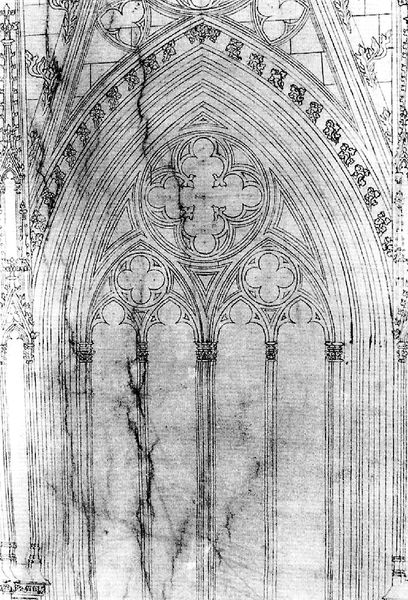
Titel: Mittelalterlicher Fassadenplan (Plan F) des Kölner Doms
Institution: Köln, Dombauarchiv
Schlagwörter: blätter, fenster, grau, pfeiler, schwarz, skizze, säule, säulen, zeichnung, architektur, sockel, kirche, gotik, renaissance, papier, bogen, mauer, grafik, rundbogen, kuppel, bögen, gewölbe, kreuz, dom, druck, radierung, entwurf, kathedrale, fries, portal, gesims, stäbe, gotisch, rosette, spitzbogen, plan, gothik, gothisch, gebälk, maßwerk, tympanon, vierpass, doppelfenster, kirchenfenster, tache, architrapg, lkjlkj, iimpressionismus